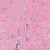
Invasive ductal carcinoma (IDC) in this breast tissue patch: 1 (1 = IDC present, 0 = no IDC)